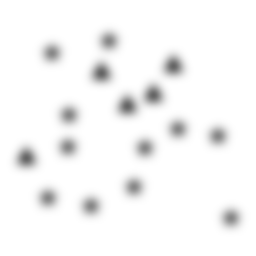
Squares: 0
Triangles: 5
Stars: 11
Total shapes: 16